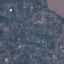
Land use / land cover: Residential